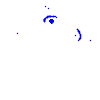
Particle: pion